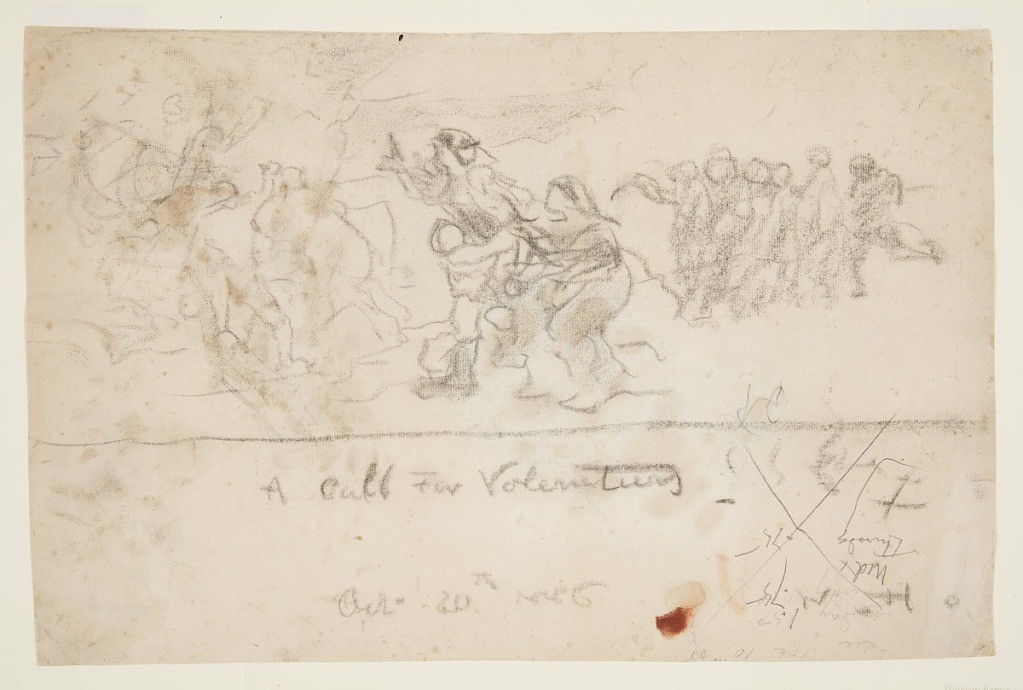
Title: A Call for Volunteers
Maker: Winslow Homer, American, 1836–1910
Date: October 20, 1886
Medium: Charcoal, red chalk, pen and black ink on off-white wove paper
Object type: Drawing
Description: Thick charcoal line divides sheet horizontally into two sections. Upper section contains three groups of figures: large, indistinct one at right; woman with two children, center, moving left; and the third group is in chaotic motion, at left; verso: at bottom right are ornamental motifs; at center is a blotter of two very rough sketches of people running, beside a vertical line.